Имеется выключатель и две электрические лампочки, на цоколе одной из которых написано $75~Вт$, $220 ~В$, а на цоколе другой — $15~Вт$, $220~В$.
Составить электрическую схему, удовлетворяющую следующим условиям: когда выключатель находится в положении «включено», горит только лампа $75~Вт$, если же его перевести в положение «выключено», то эта лампа гаснет, но загорается лампа мощностью $15~Вт$.
Нарисовать схему и объяснить принцип ее работы.
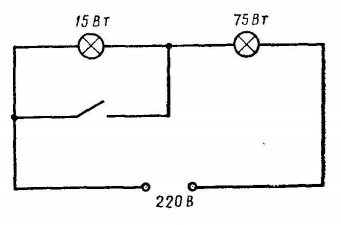
Темы:
T, Электричество, Цепи, Нелинейный элемент, Всероссийские